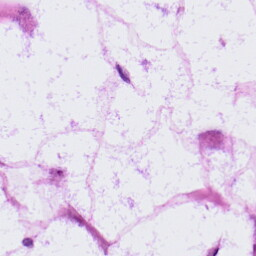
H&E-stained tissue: LymphNode